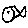
Label: fish